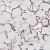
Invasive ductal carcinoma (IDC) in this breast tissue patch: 0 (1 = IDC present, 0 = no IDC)